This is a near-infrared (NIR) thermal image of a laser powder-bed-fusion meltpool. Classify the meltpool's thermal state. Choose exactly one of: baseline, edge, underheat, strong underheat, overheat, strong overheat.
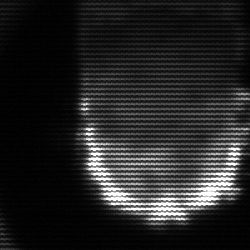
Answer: baseline